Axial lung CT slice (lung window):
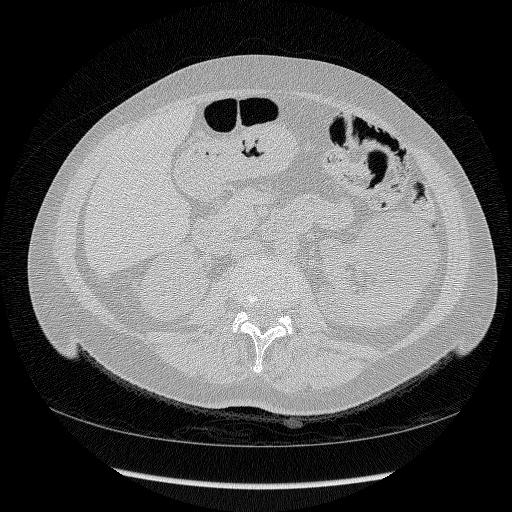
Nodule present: no